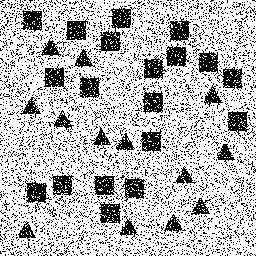
Squares: 19
Triangles: 13
Stars: 0
Total shapes: 32